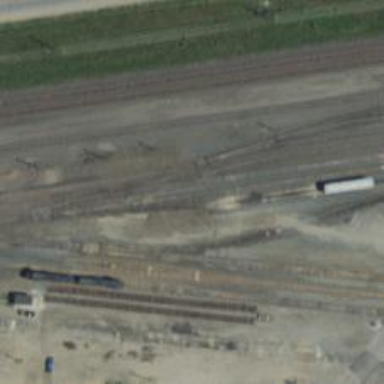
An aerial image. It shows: Railway yard.